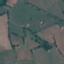
Land use / land cover class: Pasture